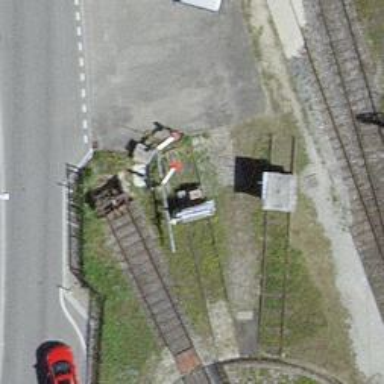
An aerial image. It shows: Railway buffer stop.